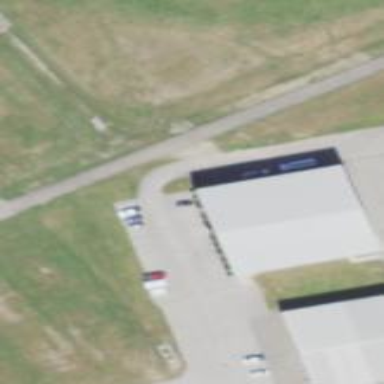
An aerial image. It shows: Hangar at the airport.